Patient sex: M
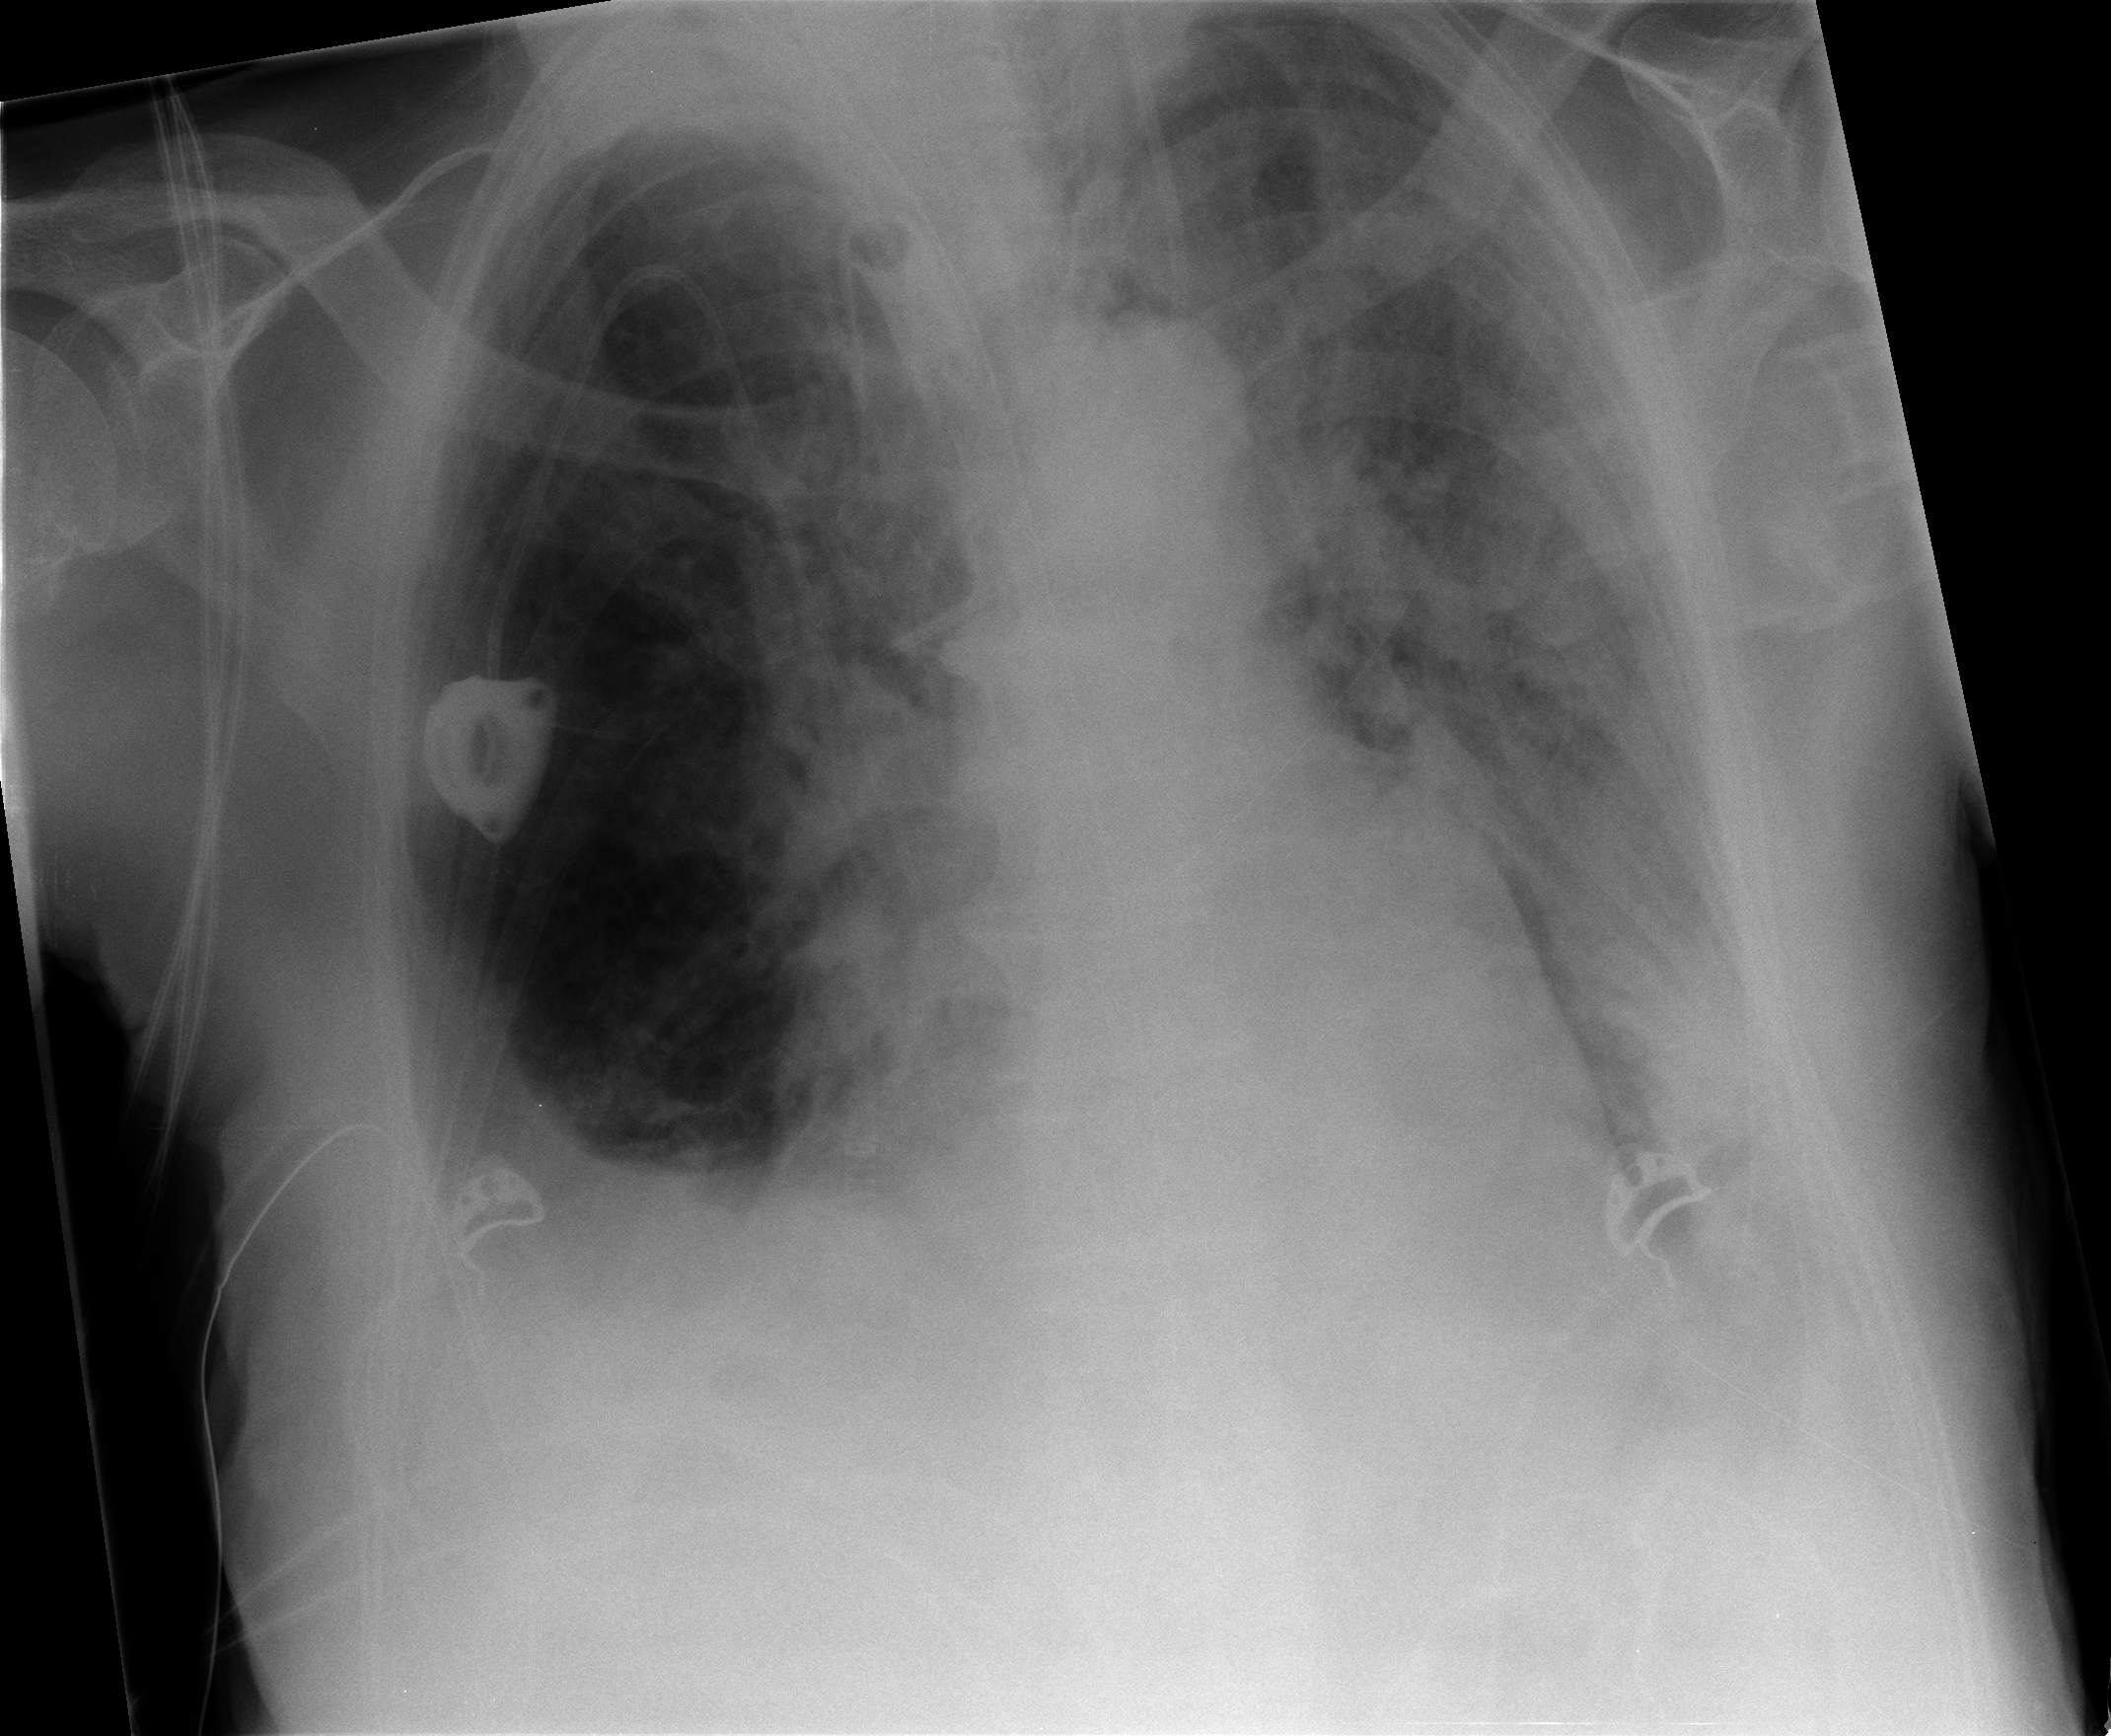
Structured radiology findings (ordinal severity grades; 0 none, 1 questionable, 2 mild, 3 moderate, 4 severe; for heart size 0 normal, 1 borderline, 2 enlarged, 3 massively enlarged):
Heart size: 1
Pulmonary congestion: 2
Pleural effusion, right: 3
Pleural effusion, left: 2
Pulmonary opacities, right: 2
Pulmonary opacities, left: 3
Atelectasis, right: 2
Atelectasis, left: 3